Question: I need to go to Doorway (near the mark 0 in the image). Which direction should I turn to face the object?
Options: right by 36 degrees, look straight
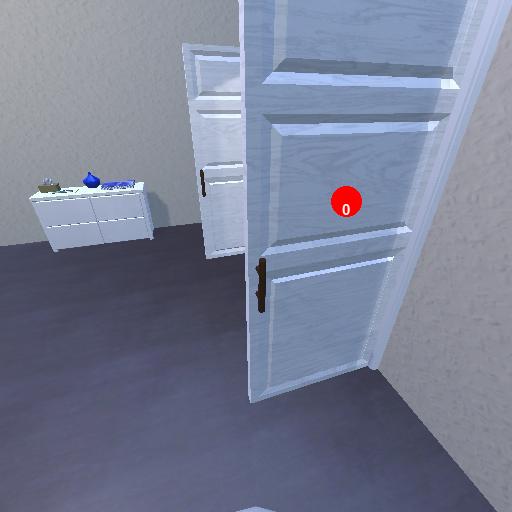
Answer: right by 36 degrees